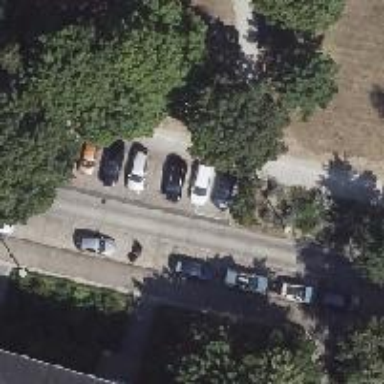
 there is perpendicular street-side parking lane. The right sidewalk also has concrete surface."